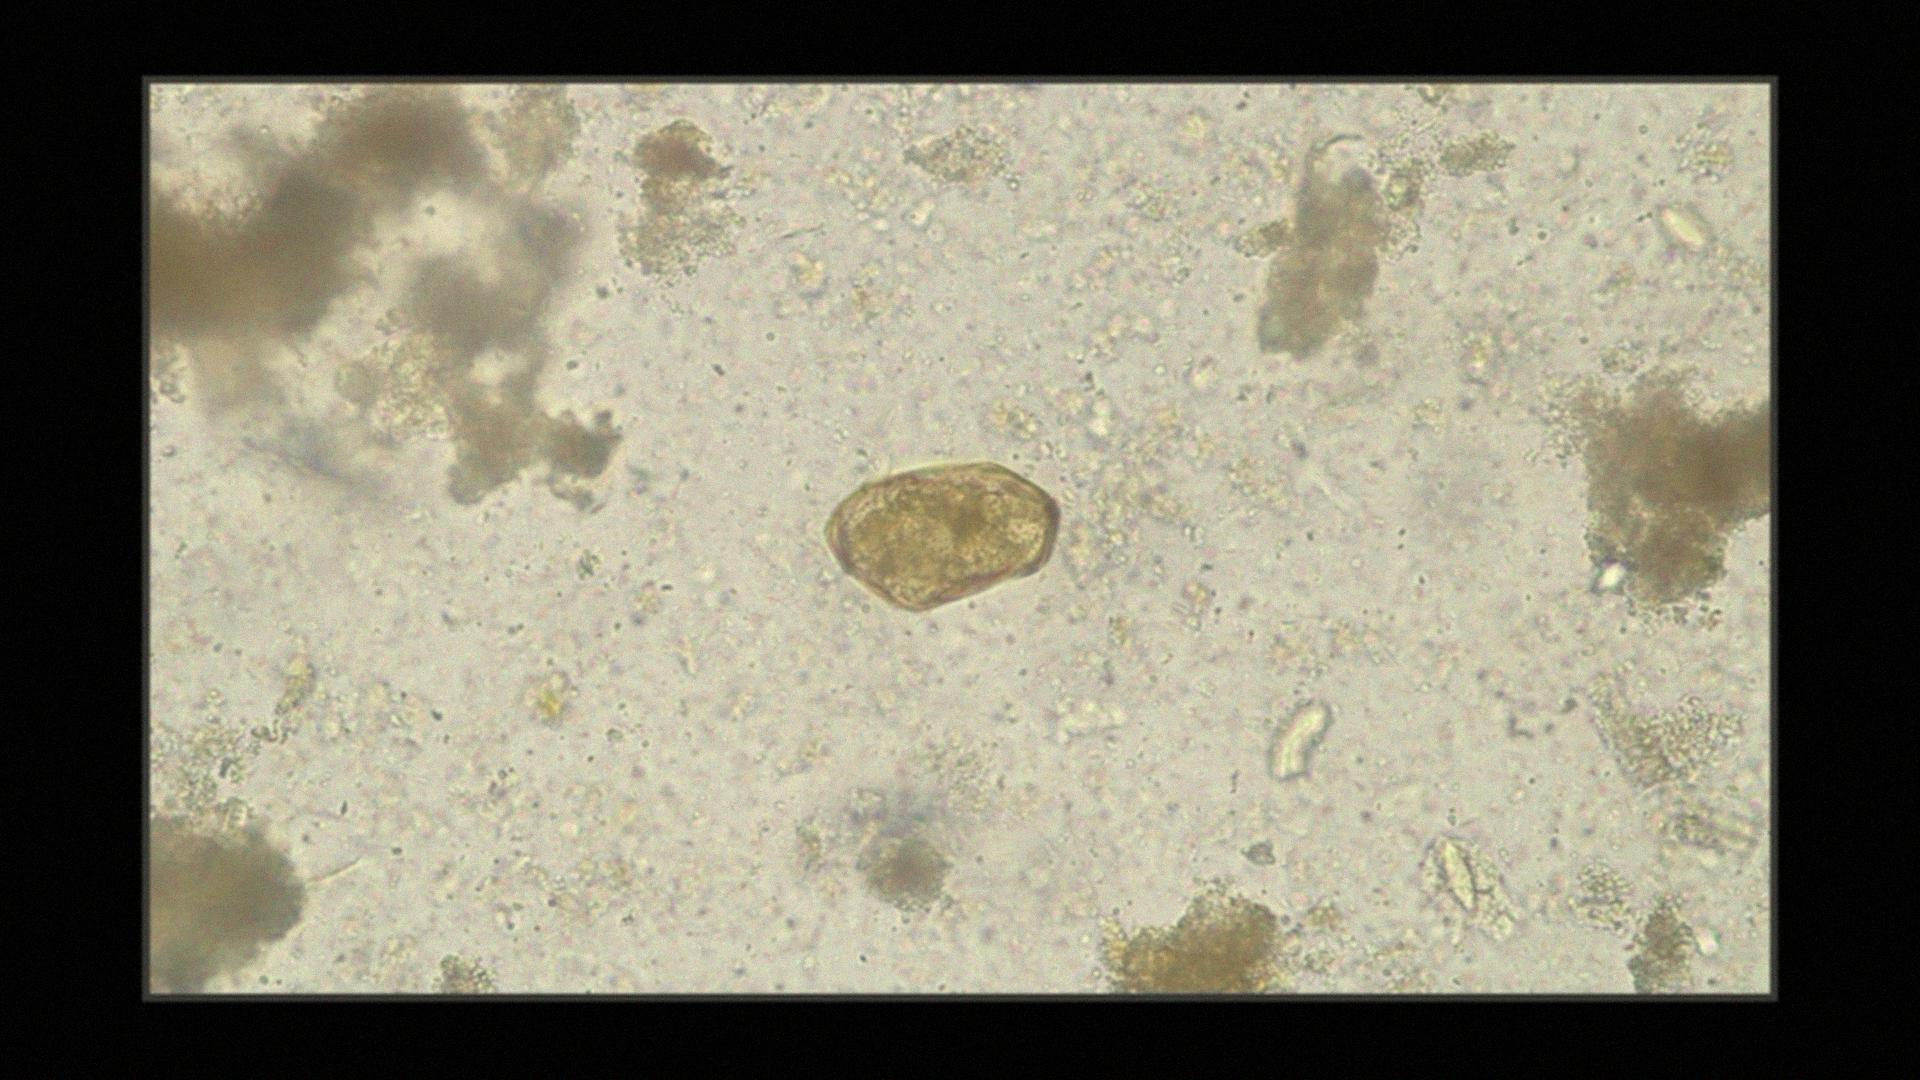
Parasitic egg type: Paragonimus spp